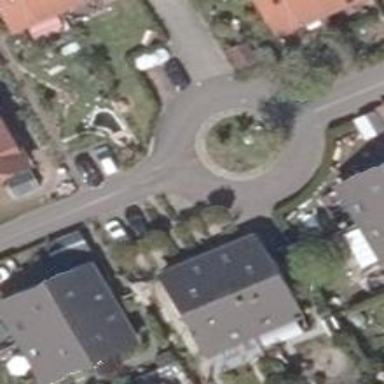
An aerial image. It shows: Living street.